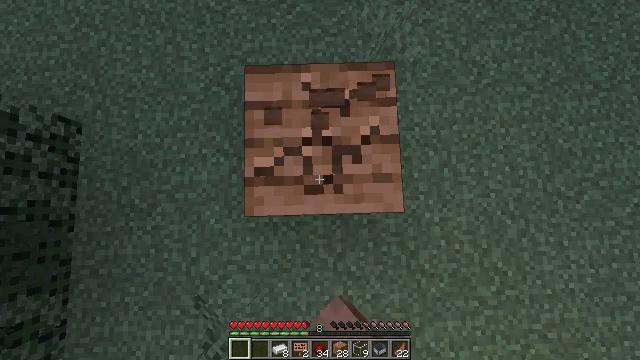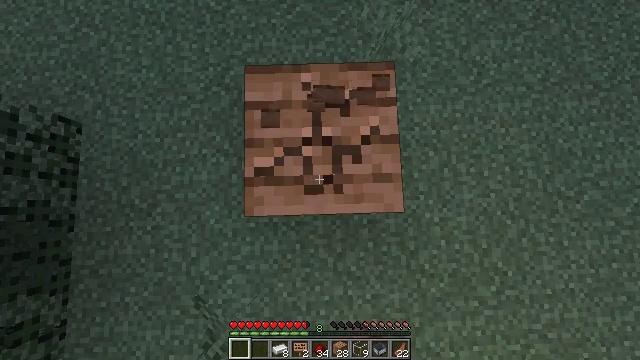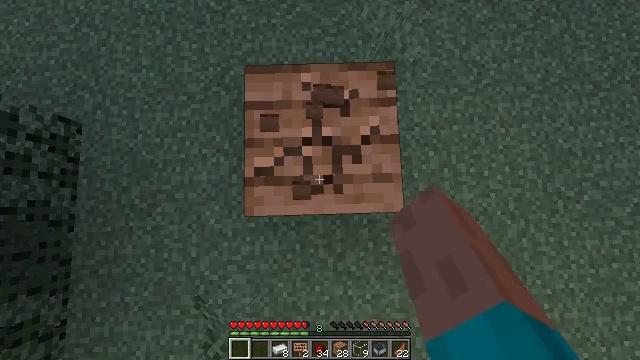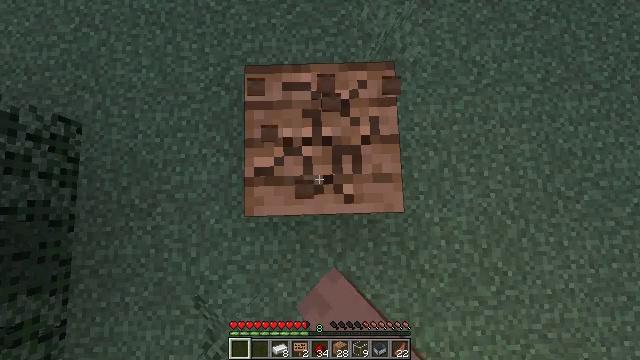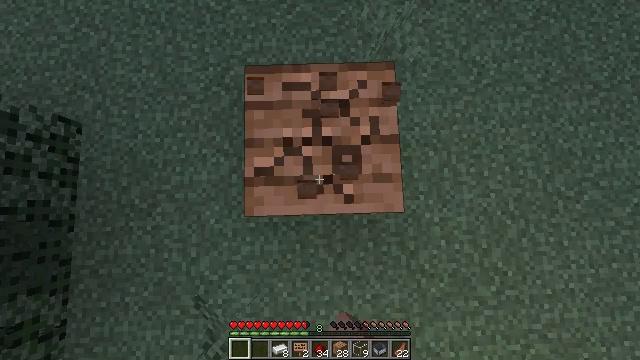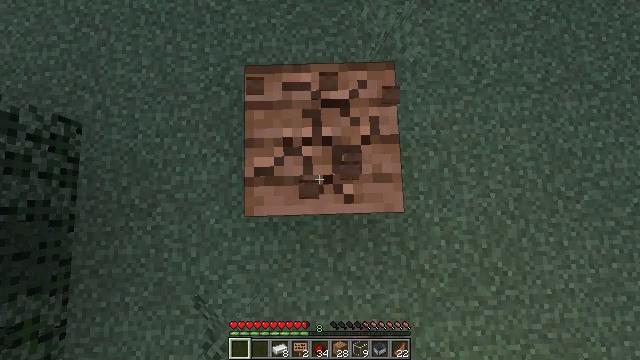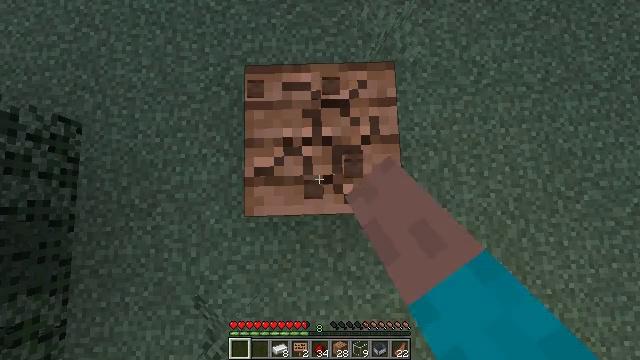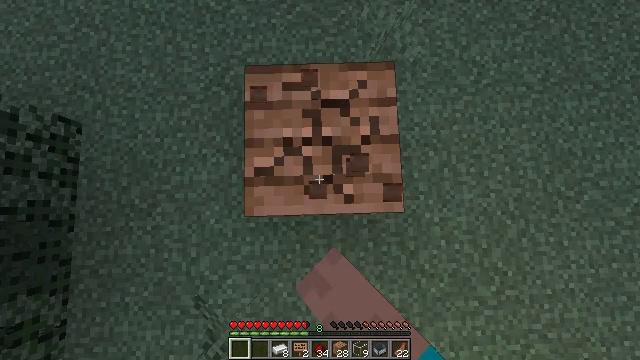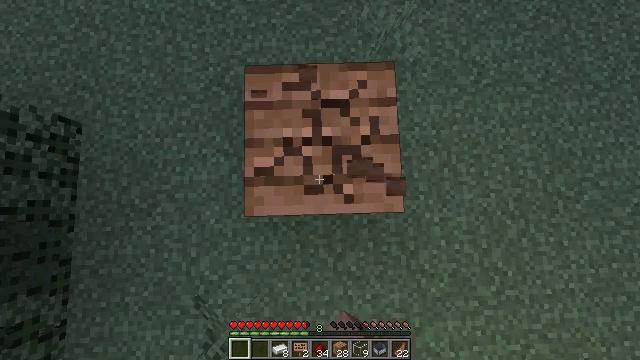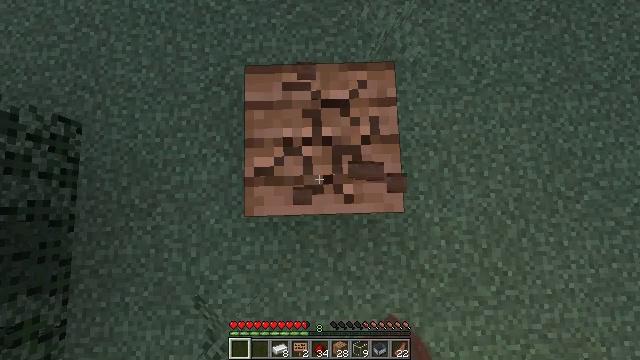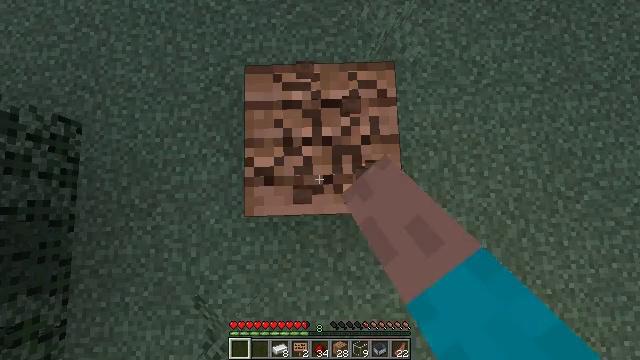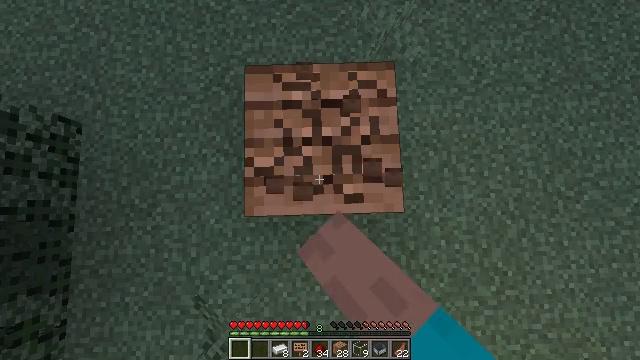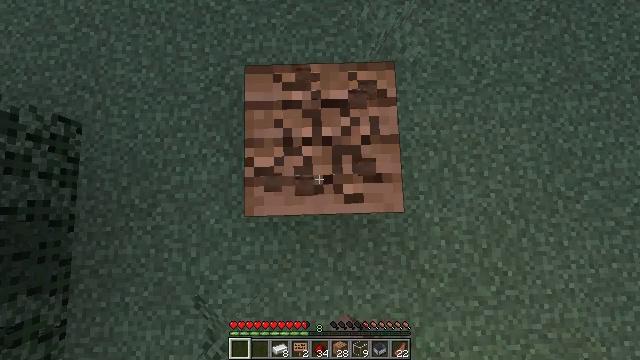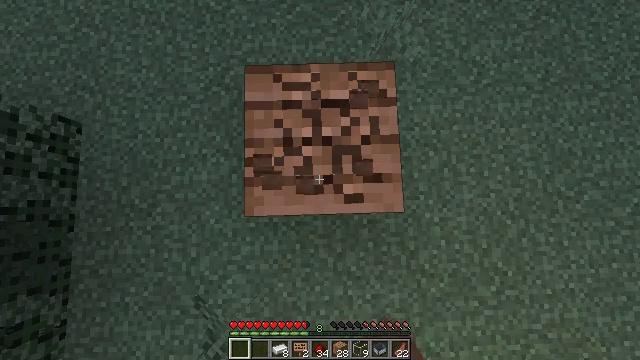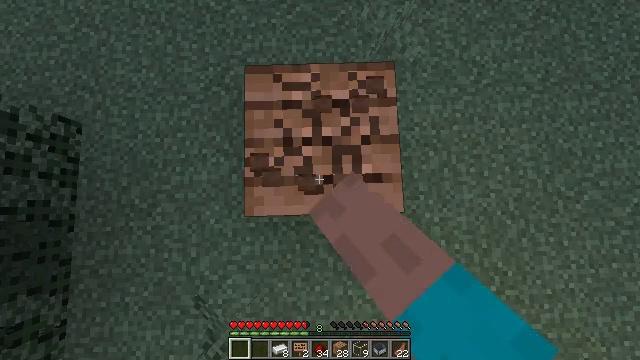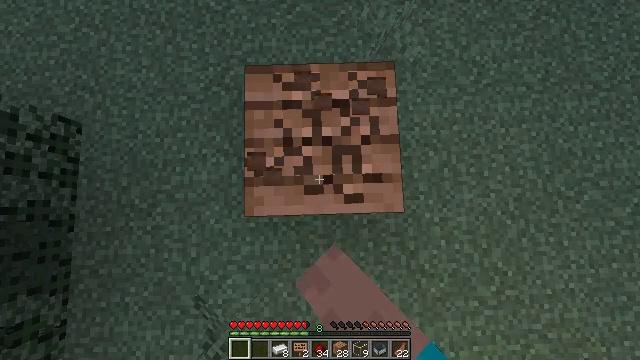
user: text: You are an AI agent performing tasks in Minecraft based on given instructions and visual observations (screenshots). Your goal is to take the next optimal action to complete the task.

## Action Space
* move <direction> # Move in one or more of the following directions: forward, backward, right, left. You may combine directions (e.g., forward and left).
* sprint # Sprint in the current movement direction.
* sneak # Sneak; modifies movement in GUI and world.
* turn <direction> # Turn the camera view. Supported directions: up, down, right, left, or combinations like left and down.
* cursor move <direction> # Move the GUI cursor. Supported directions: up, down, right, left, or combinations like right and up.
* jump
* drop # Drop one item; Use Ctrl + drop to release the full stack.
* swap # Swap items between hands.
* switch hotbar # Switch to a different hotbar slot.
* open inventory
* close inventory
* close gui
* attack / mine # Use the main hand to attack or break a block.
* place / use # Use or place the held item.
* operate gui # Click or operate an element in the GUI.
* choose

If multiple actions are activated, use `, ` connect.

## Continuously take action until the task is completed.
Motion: motion action
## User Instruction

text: Attack the jungle planks to collect them.
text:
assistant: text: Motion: attack / mine
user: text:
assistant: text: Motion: attack / mine
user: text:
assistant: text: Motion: attack / mine
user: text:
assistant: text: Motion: attack / mine
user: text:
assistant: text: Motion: attack / mine
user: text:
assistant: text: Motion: attack / mine
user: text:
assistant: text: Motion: attack / mine
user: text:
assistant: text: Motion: attack / mine
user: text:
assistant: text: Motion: attack / mine
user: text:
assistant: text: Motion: attack / mine
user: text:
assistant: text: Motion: attack / mine
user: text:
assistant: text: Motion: attack / mine
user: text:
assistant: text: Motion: attack / mine
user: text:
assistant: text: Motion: attack / mine
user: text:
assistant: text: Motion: attack / mine
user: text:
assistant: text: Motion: attack / mine
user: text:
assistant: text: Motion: attack / mine
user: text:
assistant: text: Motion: attack / mine
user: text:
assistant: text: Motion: attack / mine
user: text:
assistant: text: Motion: attack / mine
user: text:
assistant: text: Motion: attack / mine
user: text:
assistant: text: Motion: attack / mine
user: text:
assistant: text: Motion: attack / mine
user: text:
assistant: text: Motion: attack / mine
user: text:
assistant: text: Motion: attack / mine
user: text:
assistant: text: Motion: attack / mine
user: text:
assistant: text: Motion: attack / mine
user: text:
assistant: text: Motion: attack / mine
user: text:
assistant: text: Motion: attack / mine
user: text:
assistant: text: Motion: attack / mine